Question:
When I run this background job, this is the log I am getting.
'''
I2015-06-05T11:17:37.360Z]v163: Ran job DeleteAccount with:
Input: "{"username":"<PHONE>"}"
'''
request.params.username is undefined because '' is present. So I am unable to access username. How can I access username from the job
Update:
Here is the part of code I'm trying
'''
Parse.Cloud.job("DeleteAccount", function(request, response){
var id = request.object.get("username");
console.log("id = " + id);
});
'''
Here is the error:
I2015-06-05T11:06:31.839Z]v163: Ran job DeleteAccount with:
Input: "{"id":"<PHONE>"}"
Failed with: TypeError: Cannot call method 'get' of undefined
And even request.params.username is also not working
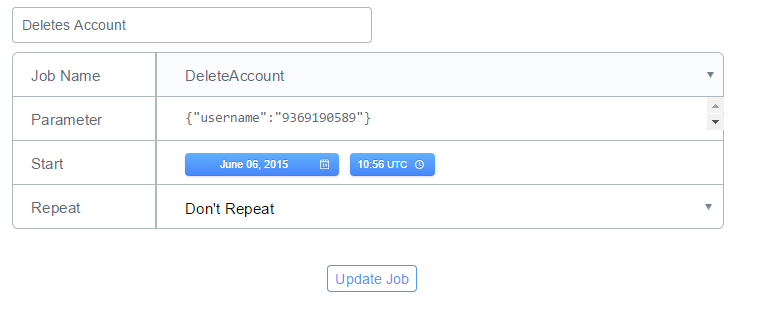
Answer: As I don't have enough reputation to comment, I will contribute here.
I have the same problem as you. In addition, I noticed that when calling the job with a REST request, the input log is printed as
'''
I2015-06-12T16:18:16.285Z]
I2015-06-12T16:18:16.503Z]v44: Ran job XXX with:
Input: {"api":"2oil4z6k","name_asset":"SX5E"}
Result: undefined
'''
The parameter fo the REST request is declared as
-d '{"api":"2oil4z6k","name_asset":"SX5E"}'
Whereas when the job is called with the Scheduled Cloud Job the log is printed as
'''
I2015-06-12T16:23:27.259Z]
I2015-06-12T16:23:27.432Z]v44: Ran job XXX with:
Input: "{"api":"2oil4z6k", "name":"SX5E"}"
Failed with: An error has occurred
'''
This thime the the parameter is declared in the parameter input as {"api":"2oil4z6k", "name":"SX5E"}
So it seems like the Scheduled Cloud Job is escaping every string in the JSON object.
The solution is to call JSON.parse() on the request.params
'''
data = JSON.parse(request.params);
'''
Hope that helps!